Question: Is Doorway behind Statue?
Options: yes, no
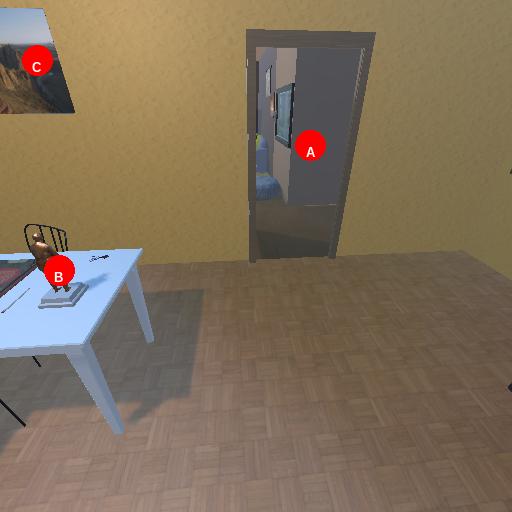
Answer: yes